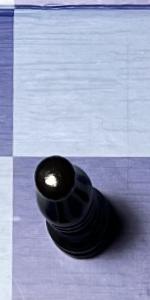
Label: Bishop_Black